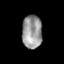
Tissue: lung
Cell type: Epithelial cells
Senescence score: 0.2333
Nuclear area (px): 652
Mean DAPI intensity: 152.305